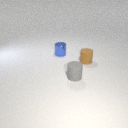
small brown rubber cylinder to the right of small gray rubber cylinder